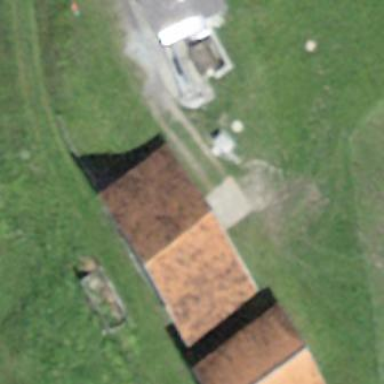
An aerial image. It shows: Shed.